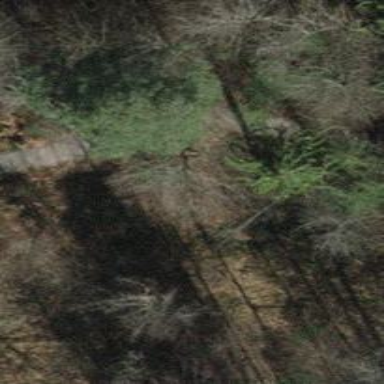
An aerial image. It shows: Ground path.